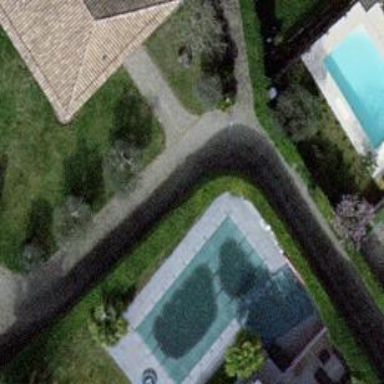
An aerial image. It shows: Swimming pool located in leisure land.